Field crop: maize
Growth stage: 2
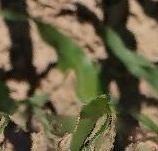
Species: maize